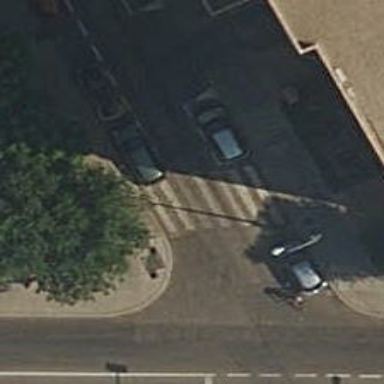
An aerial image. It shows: Zebra crossing on the road.